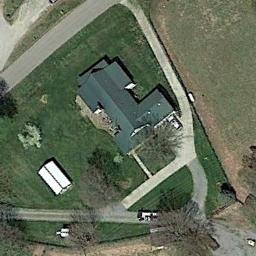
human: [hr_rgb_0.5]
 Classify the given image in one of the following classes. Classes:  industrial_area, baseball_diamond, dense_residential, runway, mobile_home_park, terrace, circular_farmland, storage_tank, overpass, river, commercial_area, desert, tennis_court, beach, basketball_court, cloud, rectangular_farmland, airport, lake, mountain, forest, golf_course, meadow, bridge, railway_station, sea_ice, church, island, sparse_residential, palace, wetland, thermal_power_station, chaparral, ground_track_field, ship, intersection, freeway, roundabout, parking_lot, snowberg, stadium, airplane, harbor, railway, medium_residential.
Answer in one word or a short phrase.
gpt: sparse_residential